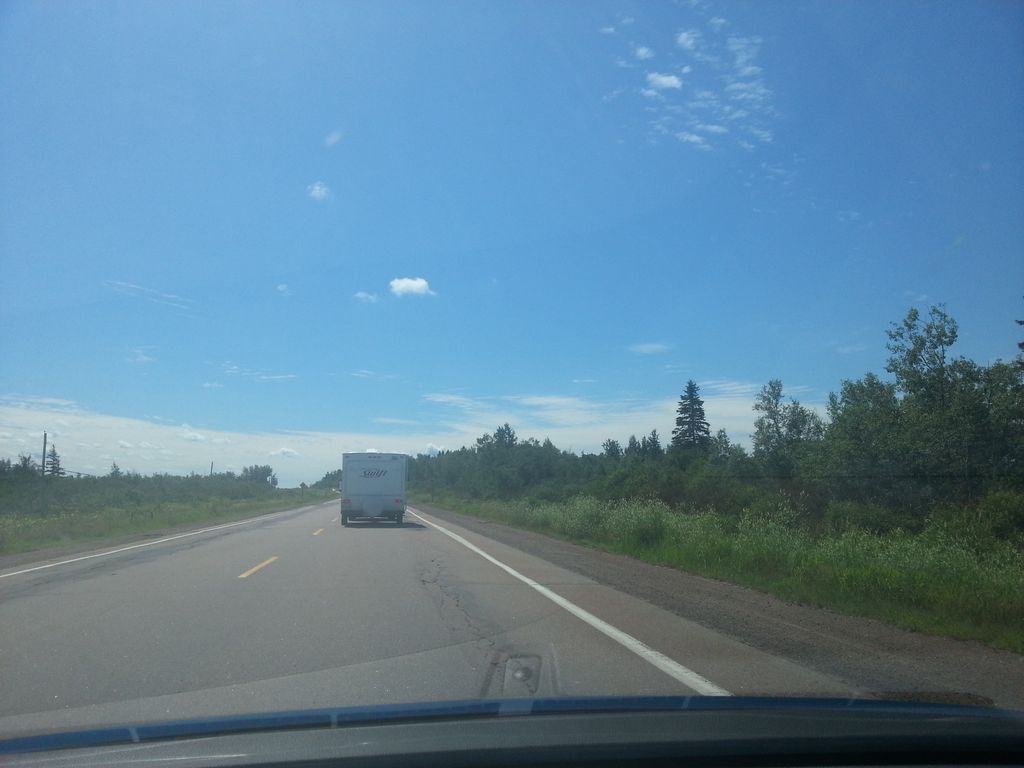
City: charlottetown